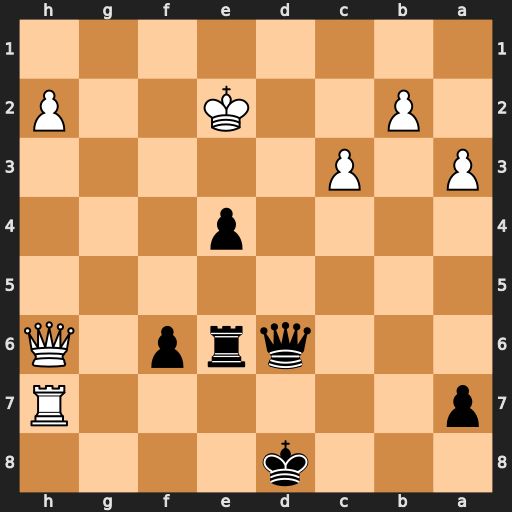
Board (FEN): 3k4/p6R/3qrp1Q/8/4p3/P1P5/1P2K2P/8
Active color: b
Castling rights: -
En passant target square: -
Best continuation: e3 Rh8+ Kc7